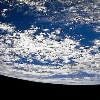
Label: cloud